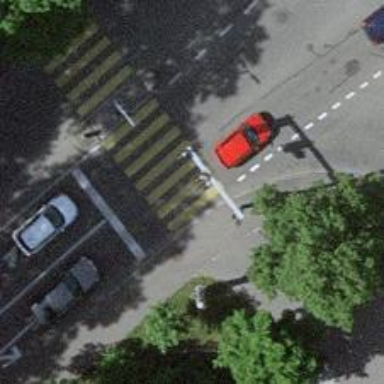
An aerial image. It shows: Kerb barrier.